Question: For a clear version please use this link sorry for my laziness but I'm searching for a solution from 4 hour and now I'm tired please help me stackoverflow gods

www.imgur.com/a/ML2snR1
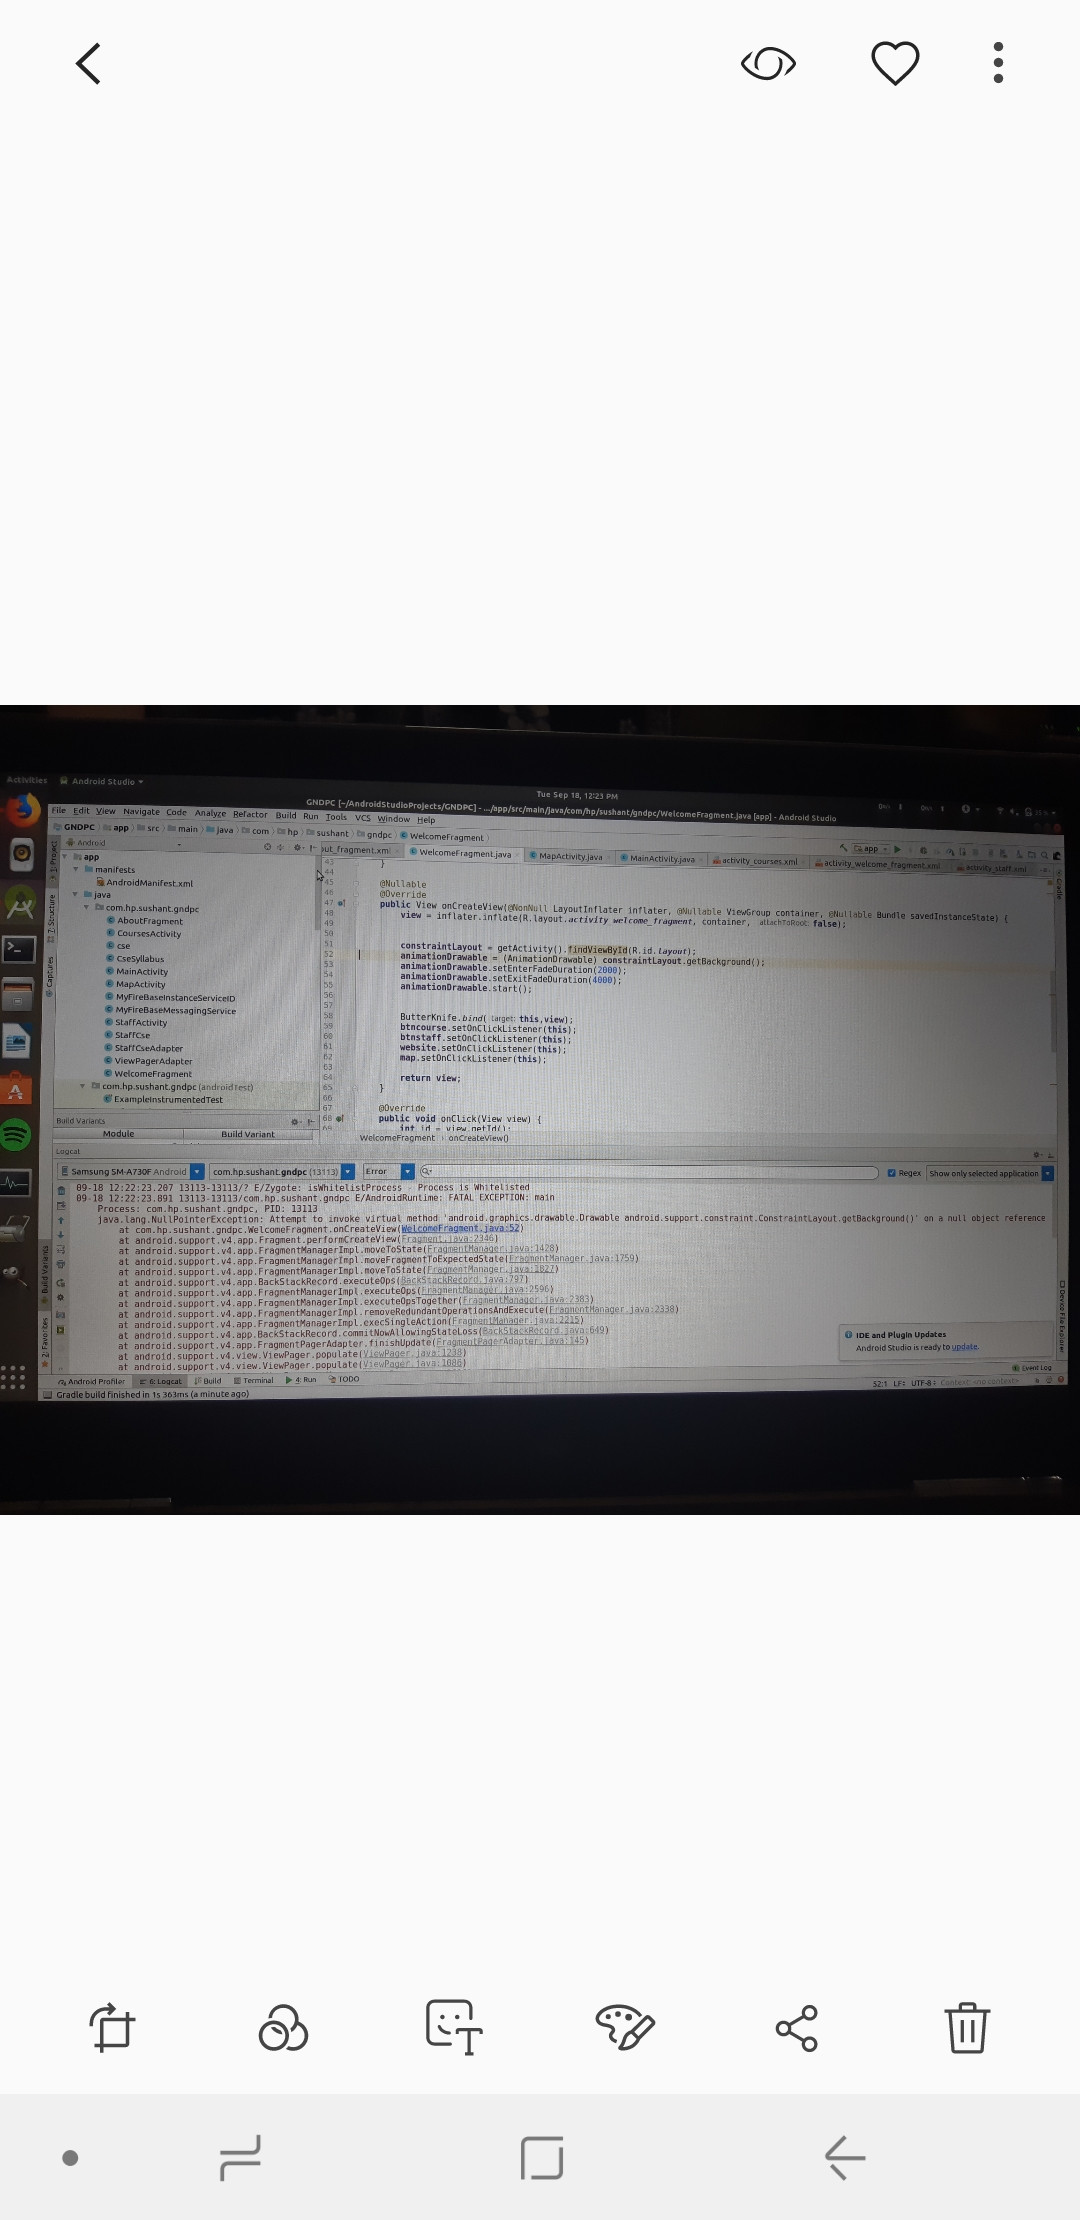
Answer: "constraintLayout" is null if you see. Don't use getActivity().findViewById(), rather use view.findViewById().
'''
constraintLayout = view.findViewById(R.id.layout);
'''